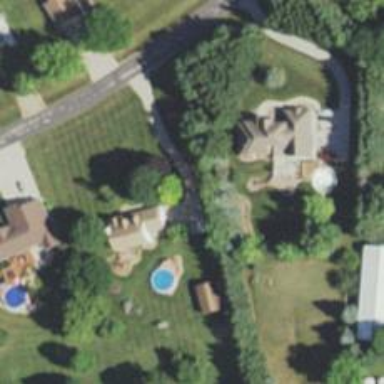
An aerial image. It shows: Driveway.